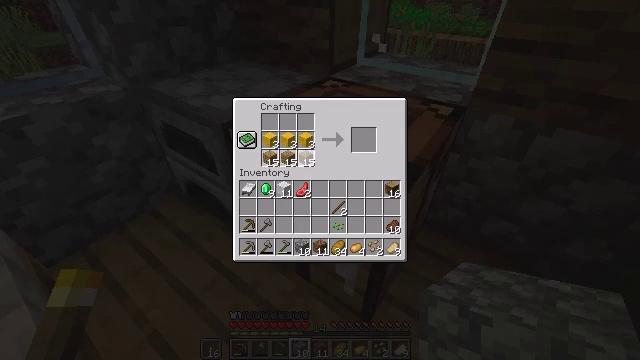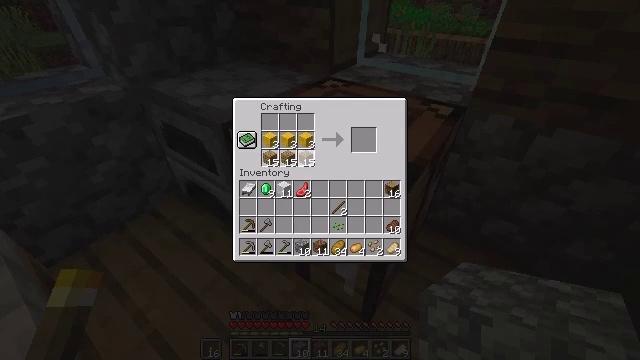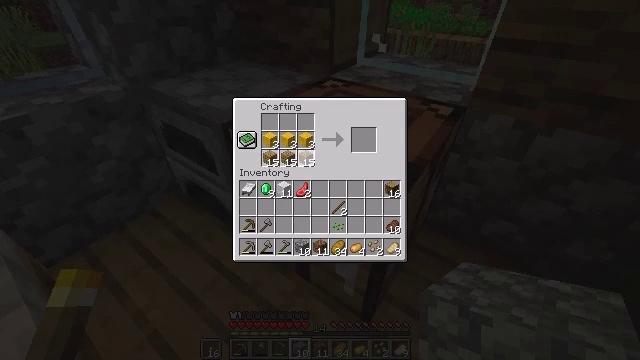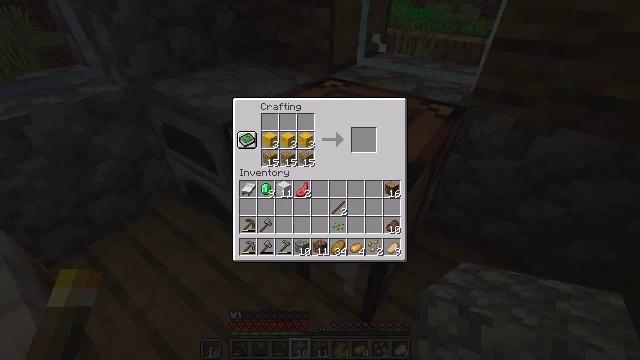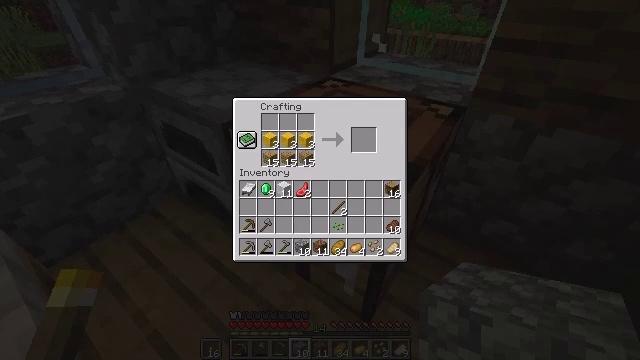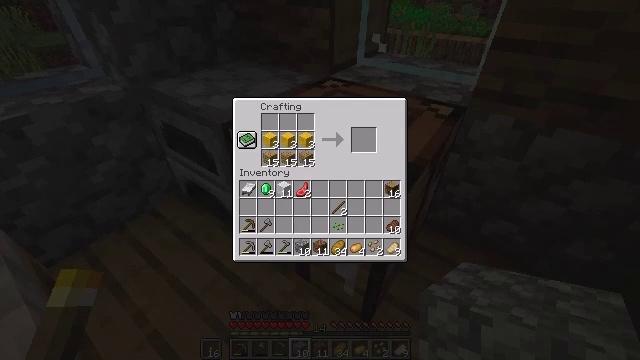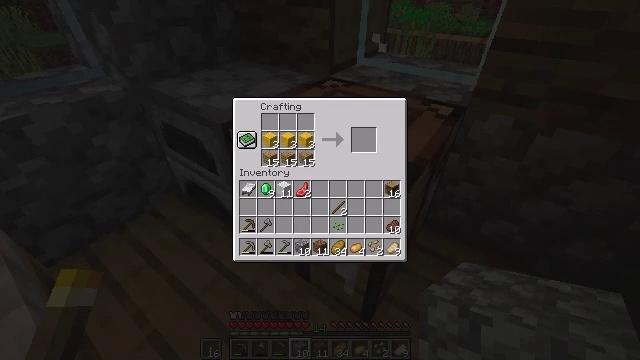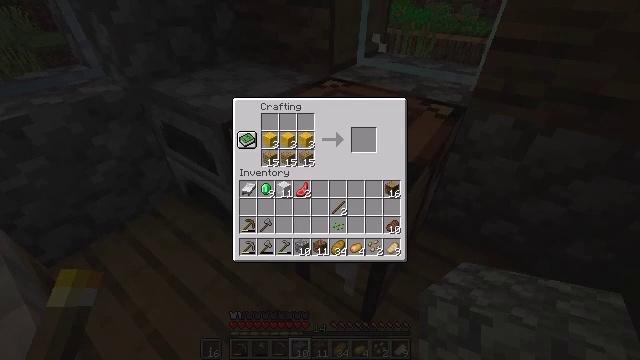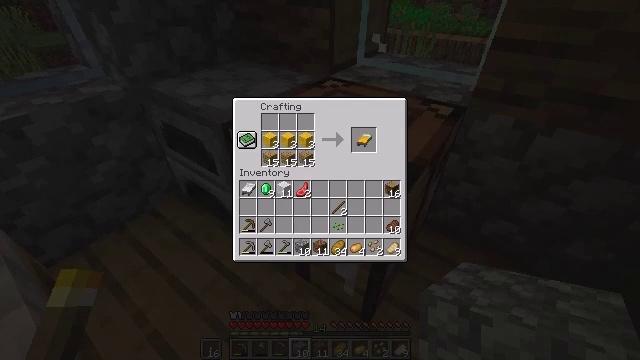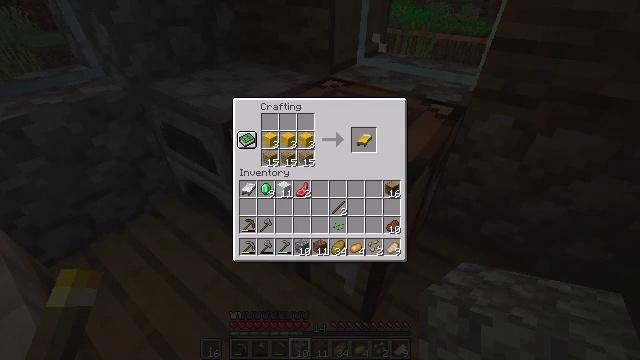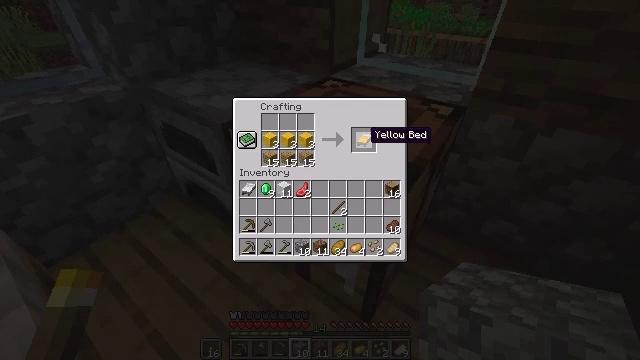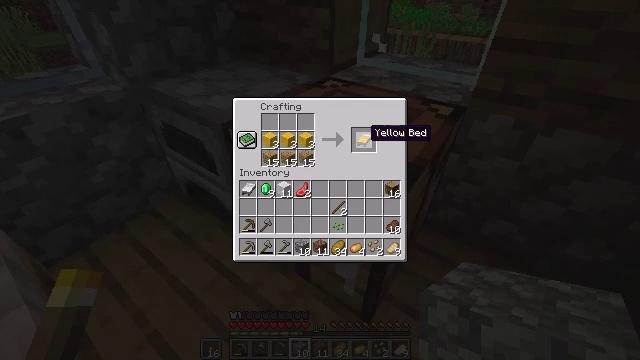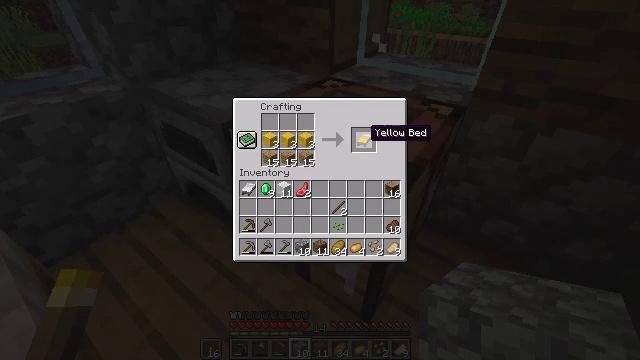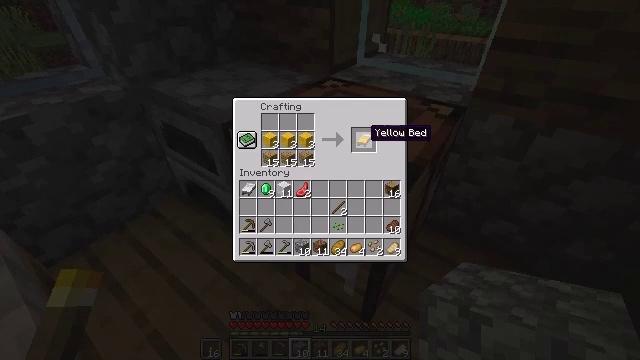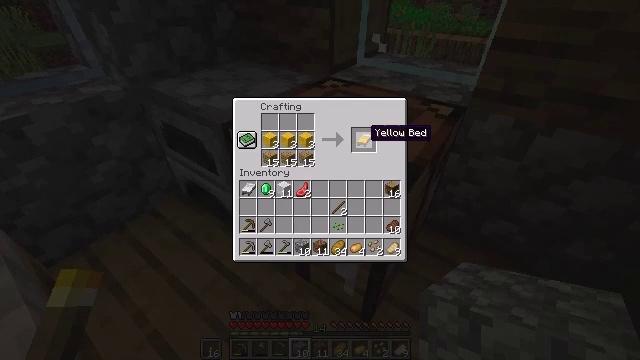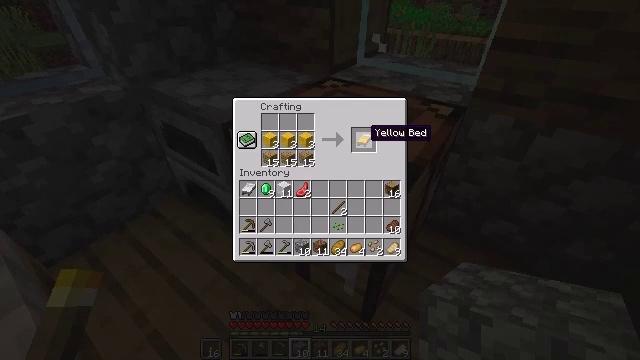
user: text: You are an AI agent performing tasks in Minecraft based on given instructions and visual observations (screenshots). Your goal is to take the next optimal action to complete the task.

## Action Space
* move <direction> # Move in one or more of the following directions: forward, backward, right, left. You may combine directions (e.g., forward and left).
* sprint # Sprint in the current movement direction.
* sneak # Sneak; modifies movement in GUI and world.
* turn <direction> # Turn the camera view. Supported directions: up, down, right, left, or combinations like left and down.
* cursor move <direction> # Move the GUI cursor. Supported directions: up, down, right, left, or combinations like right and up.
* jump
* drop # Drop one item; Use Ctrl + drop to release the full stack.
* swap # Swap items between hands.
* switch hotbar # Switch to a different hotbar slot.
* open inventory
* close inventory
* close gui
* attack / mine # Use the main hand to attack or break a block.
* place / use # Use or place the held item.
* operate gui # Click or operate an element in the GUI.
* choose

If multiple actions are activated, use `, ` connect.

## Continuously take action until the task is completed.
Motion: motion action
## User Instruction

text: Make a yellow bed using the crafting table.
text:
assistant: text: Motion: operate gui
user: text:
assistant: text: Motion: operate gui
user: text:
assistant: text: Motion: no_op
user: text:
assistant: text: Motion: no_op
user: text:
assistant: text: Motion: no_op
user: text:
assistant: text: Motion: no_op
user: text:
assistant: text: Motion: cursor move right
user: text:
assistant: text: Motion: no_op
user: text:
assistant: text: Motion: cursor move up
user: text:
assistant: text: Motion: cursor move up
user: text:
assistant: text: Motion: no_op
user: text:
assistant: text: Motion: no_op
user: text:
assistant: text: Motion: no_op
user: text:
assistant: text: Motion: no_op
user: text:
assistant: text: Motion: no_op
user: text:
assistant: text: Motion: no_op
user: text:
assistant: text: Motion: no_op
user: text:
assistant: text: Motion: no_op
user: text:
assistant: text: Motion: no_op
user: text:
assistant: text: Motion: no_op
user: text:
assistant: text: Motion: sneak
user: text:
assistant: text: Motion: sneak
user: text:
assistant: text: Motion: sneak, operate gui
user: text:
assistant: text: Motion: sneak, operate gui
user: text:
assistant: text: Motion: sneak, operate gui
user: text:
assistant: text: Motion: sneak
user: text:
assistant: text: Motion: sneak
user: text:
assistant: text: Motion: sneak